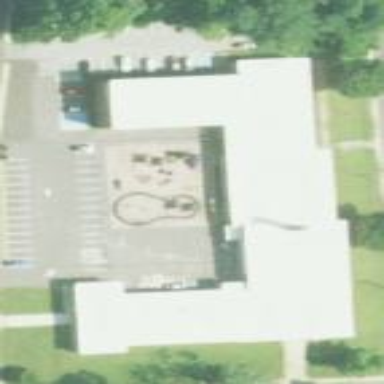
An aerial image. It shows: School.